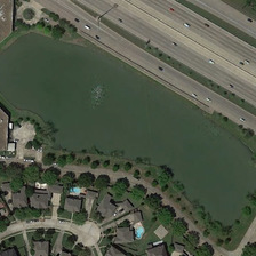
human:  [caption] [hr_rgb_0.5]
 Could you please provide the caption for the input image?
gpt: An almost rectangular green pond is between many grey buildings and several parallel roads with cars.

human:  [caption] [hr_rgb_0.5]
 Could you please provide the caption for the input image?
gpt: A Nearly Rectangular Green Lake is between many grey buildings and several parallel roads with cars.

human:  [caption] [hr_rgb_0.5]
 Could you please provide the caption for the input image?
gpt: Many green ponds between buildings and roads.

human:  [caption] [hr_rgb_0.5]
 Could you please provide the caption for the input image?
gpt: Between many gray buildings and several parallel roads with cars, there is a green pond that is almost rectangular.

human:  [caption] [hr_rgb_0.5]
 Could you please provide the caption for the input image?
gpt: Most rectangular green ponds are between several parallel roads with many grey buildings and cars.